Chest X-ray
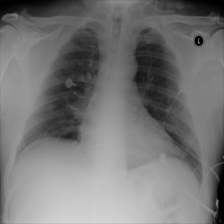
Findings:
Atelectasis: negative
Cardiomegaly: negative
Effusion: negative
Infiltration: positive
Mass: negative
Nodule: negative
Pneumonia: negative
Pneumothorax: negative
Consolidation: negative
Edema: negative
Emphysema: negative
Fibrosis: negative
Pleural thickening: negative
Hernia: negative